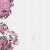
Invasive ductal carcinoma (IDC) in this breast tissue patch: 0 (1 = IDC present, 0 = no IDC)